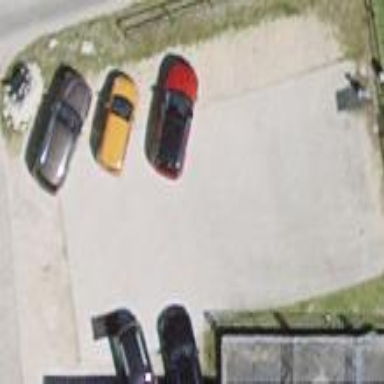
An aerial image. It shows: Parking area.